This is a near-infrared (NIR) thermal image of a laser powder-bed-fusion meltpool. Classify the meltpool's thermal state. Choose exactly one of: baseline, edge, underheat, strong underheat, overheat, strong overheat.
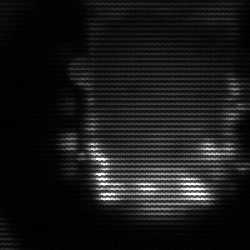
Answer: baseline